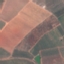
Land use / land cover: PermanentCrop